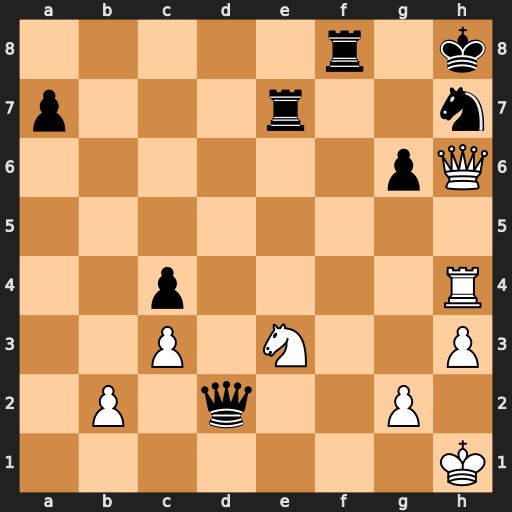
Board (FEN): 5r1k/p3r2n/6pQ/8/2p4R/2P1N2P/1P1q2P1/7K
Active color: w
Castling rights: -
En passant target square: -
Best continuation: Qxf8#